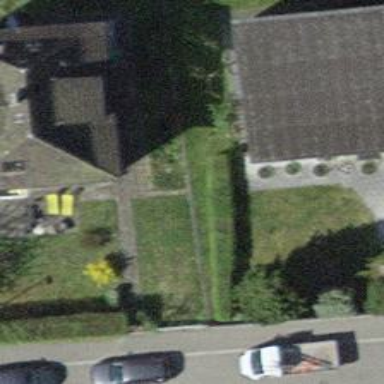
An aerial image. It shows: Hedge acting as barrier.